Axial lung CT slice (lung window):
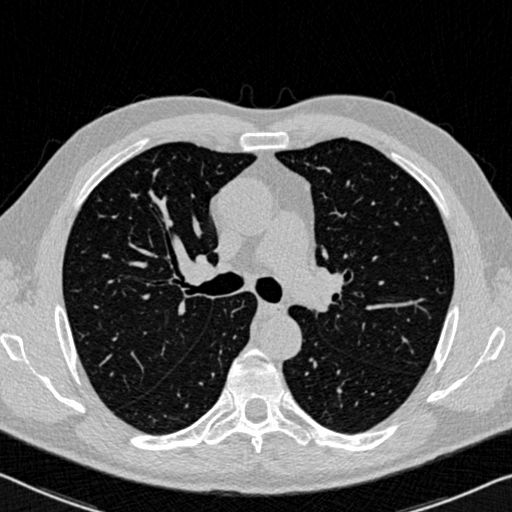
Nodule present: no